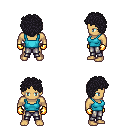
a pixel art fantasy rpg character, male body template, human, tanned skin, teal pirate shirt, metal pants, raven curly afro hairstyle, gold gloves, four views (front, back, left, right), 2x2 character sprite sheet, small pixel art, hard edges, no anti-aliasing